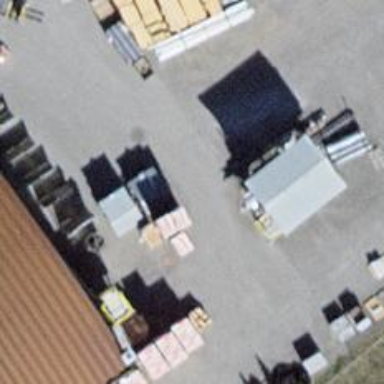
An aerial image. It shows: Trade shop.